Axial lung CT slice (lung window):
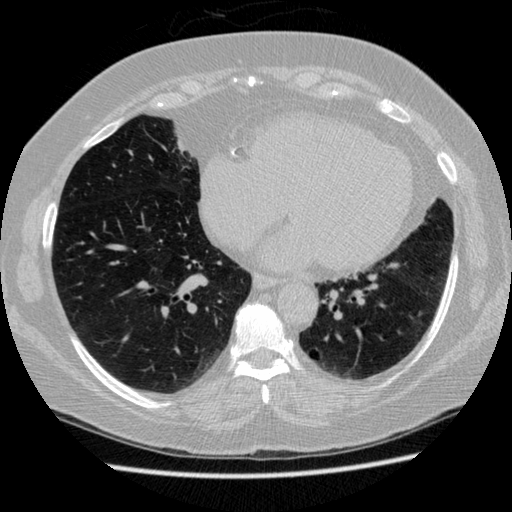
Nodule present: no